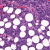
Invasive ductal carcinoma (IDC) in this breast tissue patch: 1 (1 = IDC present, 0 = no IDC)